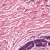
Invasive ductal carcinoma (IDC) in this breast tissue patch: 0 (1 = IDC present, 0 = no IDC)